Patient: sex M, age 32
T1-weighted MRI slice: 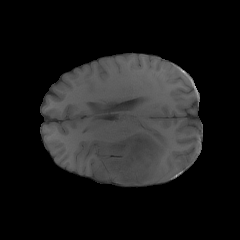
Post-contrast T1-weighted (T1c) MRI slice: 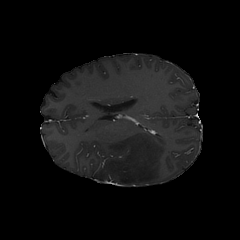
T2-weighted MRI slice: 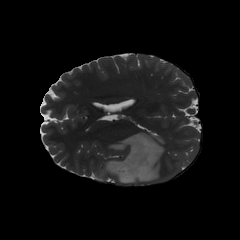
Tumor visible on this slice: yes
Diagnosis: Astrocytoma, IDH-mutant
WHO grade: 2